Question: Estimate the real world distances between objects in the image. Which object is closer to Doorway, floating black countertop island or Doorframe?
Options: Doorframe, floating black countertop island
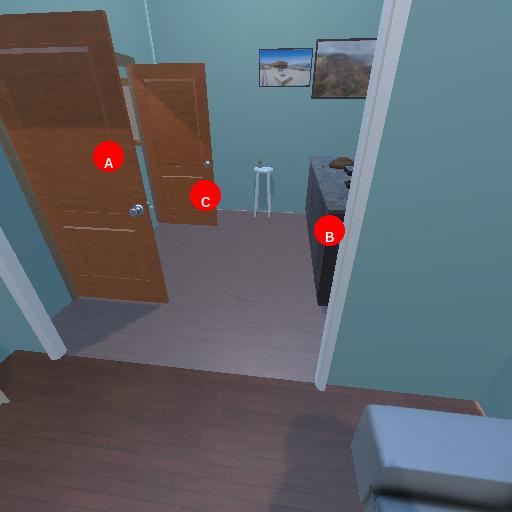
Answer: Doorframe